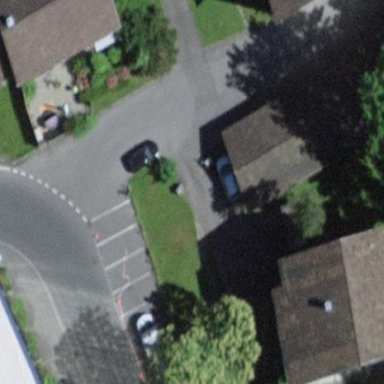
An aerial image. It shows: Gabled garage with red roof tiles.